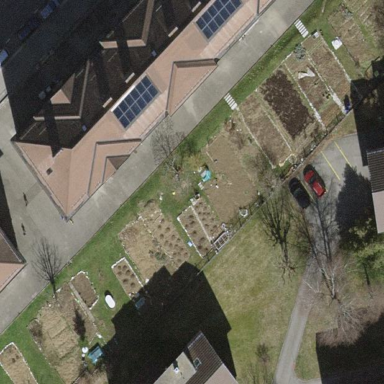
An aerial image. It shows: Residential garden.